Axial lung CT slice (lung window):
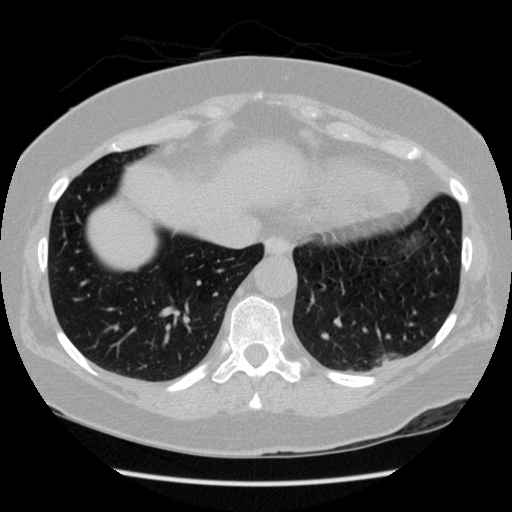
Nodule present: yes
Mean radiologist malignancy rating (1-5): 1